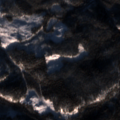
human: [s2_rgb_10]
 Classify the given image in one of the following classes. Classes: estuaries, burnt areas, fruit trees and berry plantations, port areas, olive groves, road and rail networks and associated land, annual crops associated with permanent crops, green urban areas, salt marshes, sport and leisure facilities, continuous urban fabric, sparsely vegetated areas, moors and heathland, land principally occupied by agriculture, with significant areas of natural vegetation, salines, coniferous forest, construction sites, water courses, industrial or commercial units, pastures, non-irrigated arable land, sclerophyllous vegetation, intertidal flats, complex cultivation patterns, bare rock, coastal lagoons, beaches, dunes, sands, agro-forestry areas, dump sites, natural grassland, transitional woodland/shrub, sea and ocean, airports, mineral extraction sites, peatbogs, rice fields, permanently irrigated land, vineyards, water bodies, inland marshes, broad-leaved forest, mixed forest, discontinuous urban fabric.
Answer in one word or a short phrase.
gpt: coniferous forest, transitional woodland/shrub